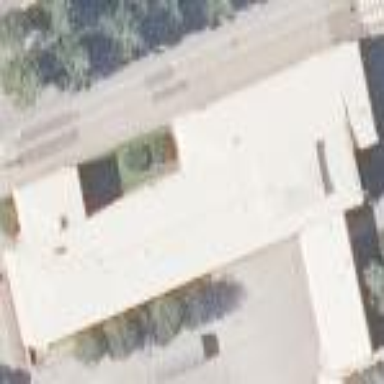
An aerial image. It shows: School building.